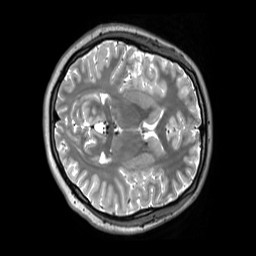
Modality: T2w
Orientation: axial
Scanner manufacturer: siemens
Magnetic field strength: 3 T
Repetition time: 3.2 s
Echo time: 0.406 s